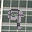
Label: 9